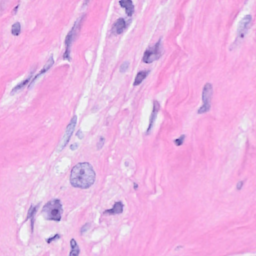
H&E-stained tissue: Breast